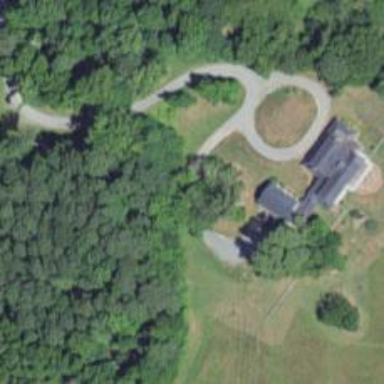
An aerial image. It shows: Driveway.